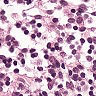
Metastatic tissue present: no